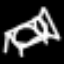
Label: bed